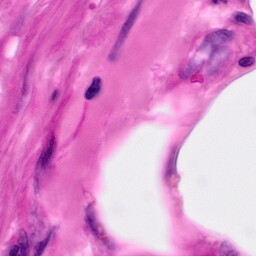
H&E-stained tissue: Pancreatic